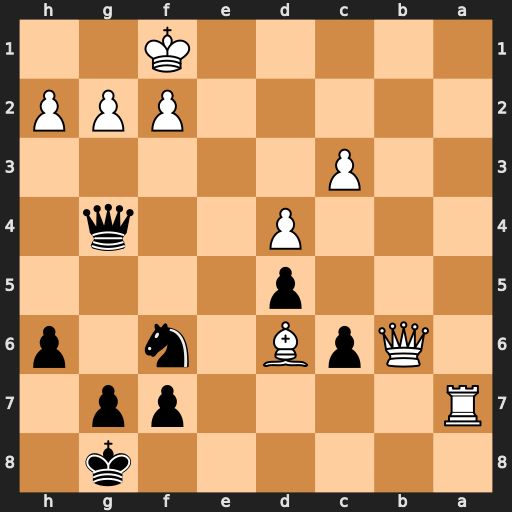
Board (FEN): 6k1/R4pp1/1QpB1n1p/3p4/3P2q1/2P5/5PPP/5K2
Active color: b
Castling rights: -
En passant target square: -
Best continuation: Qd1#